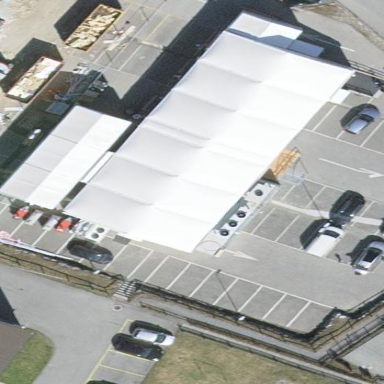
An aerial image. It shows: Parking area with asphalt surface.